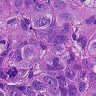
Metastatic tissue present: yes